Aerial crown-view tile of a tropical tree (Barro Colorado Island, Panama), acquired 20250124:
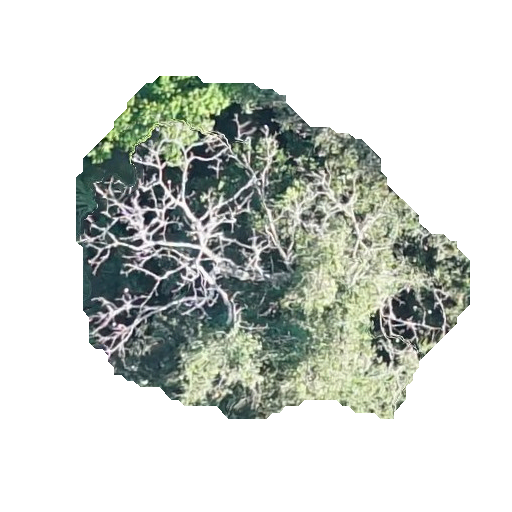
Species: Ceiba pentandra
GBIF accepted scientific name: Ceiba pentandra
Crown area: 146.646 m²